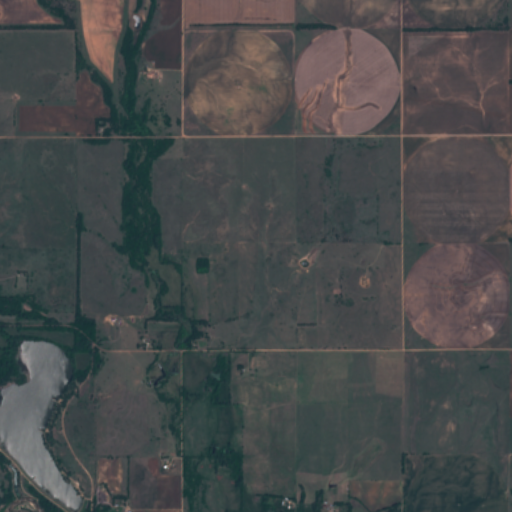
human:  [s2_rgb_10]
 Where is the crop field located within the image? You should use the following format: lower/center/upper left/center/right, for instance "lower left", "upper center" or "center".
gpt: The crop field is located in the lower right of the image.
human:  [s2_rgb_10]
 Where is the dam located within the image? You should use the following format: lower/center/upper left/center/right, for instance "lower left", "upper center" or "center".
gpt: The dam is located in the lower left of the image.
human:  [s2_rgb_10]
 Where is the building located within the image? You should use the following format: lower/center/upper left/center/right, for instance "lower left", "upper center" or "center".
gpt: The building is located in the lower left of the image.
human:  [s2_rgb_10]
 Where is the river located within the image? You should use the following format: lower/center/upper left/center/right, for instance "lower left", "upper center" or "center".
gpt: The river is located in the lower of the image.
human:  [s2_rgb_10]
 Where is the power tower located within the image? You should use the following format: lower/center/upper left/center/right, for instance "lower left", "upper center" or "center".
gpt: There is no power tower in the image.